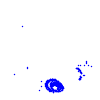
Particle: kaon